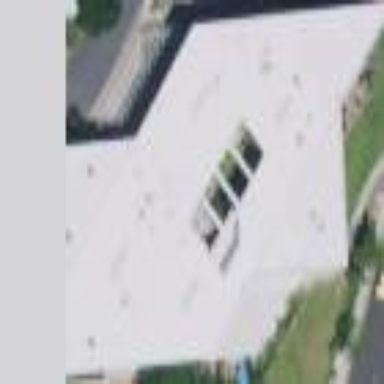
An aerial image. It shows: Office building.